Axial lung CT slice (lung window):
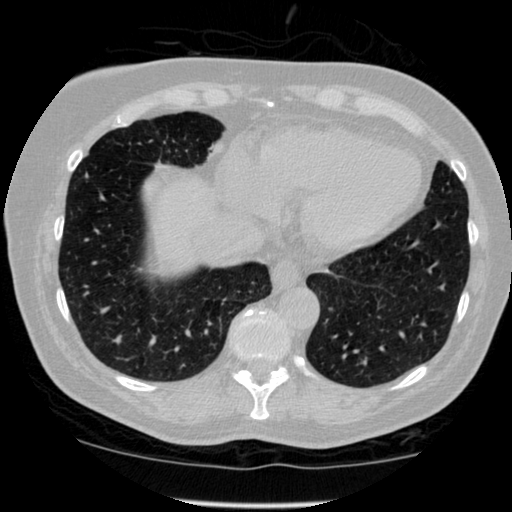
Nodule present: no